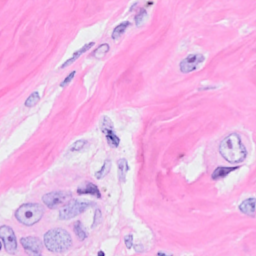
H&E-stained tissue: Breast